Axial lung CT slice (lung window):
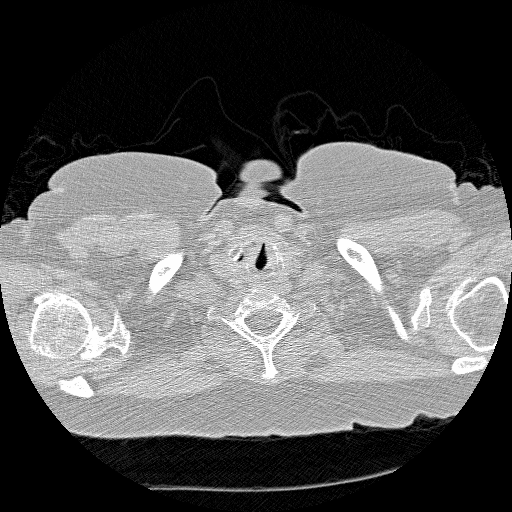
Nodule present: no